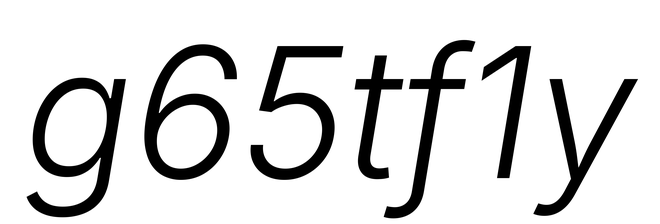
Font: Inter-Italic_Light_Italic